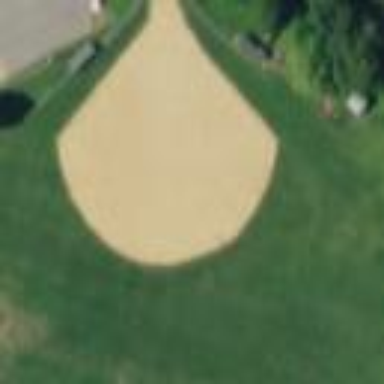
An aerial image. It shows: Baseball pitch for leisure and sports activities.